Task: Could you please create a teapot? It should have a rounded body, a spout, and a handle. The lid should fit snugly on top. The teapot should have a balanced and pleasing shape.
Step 184:
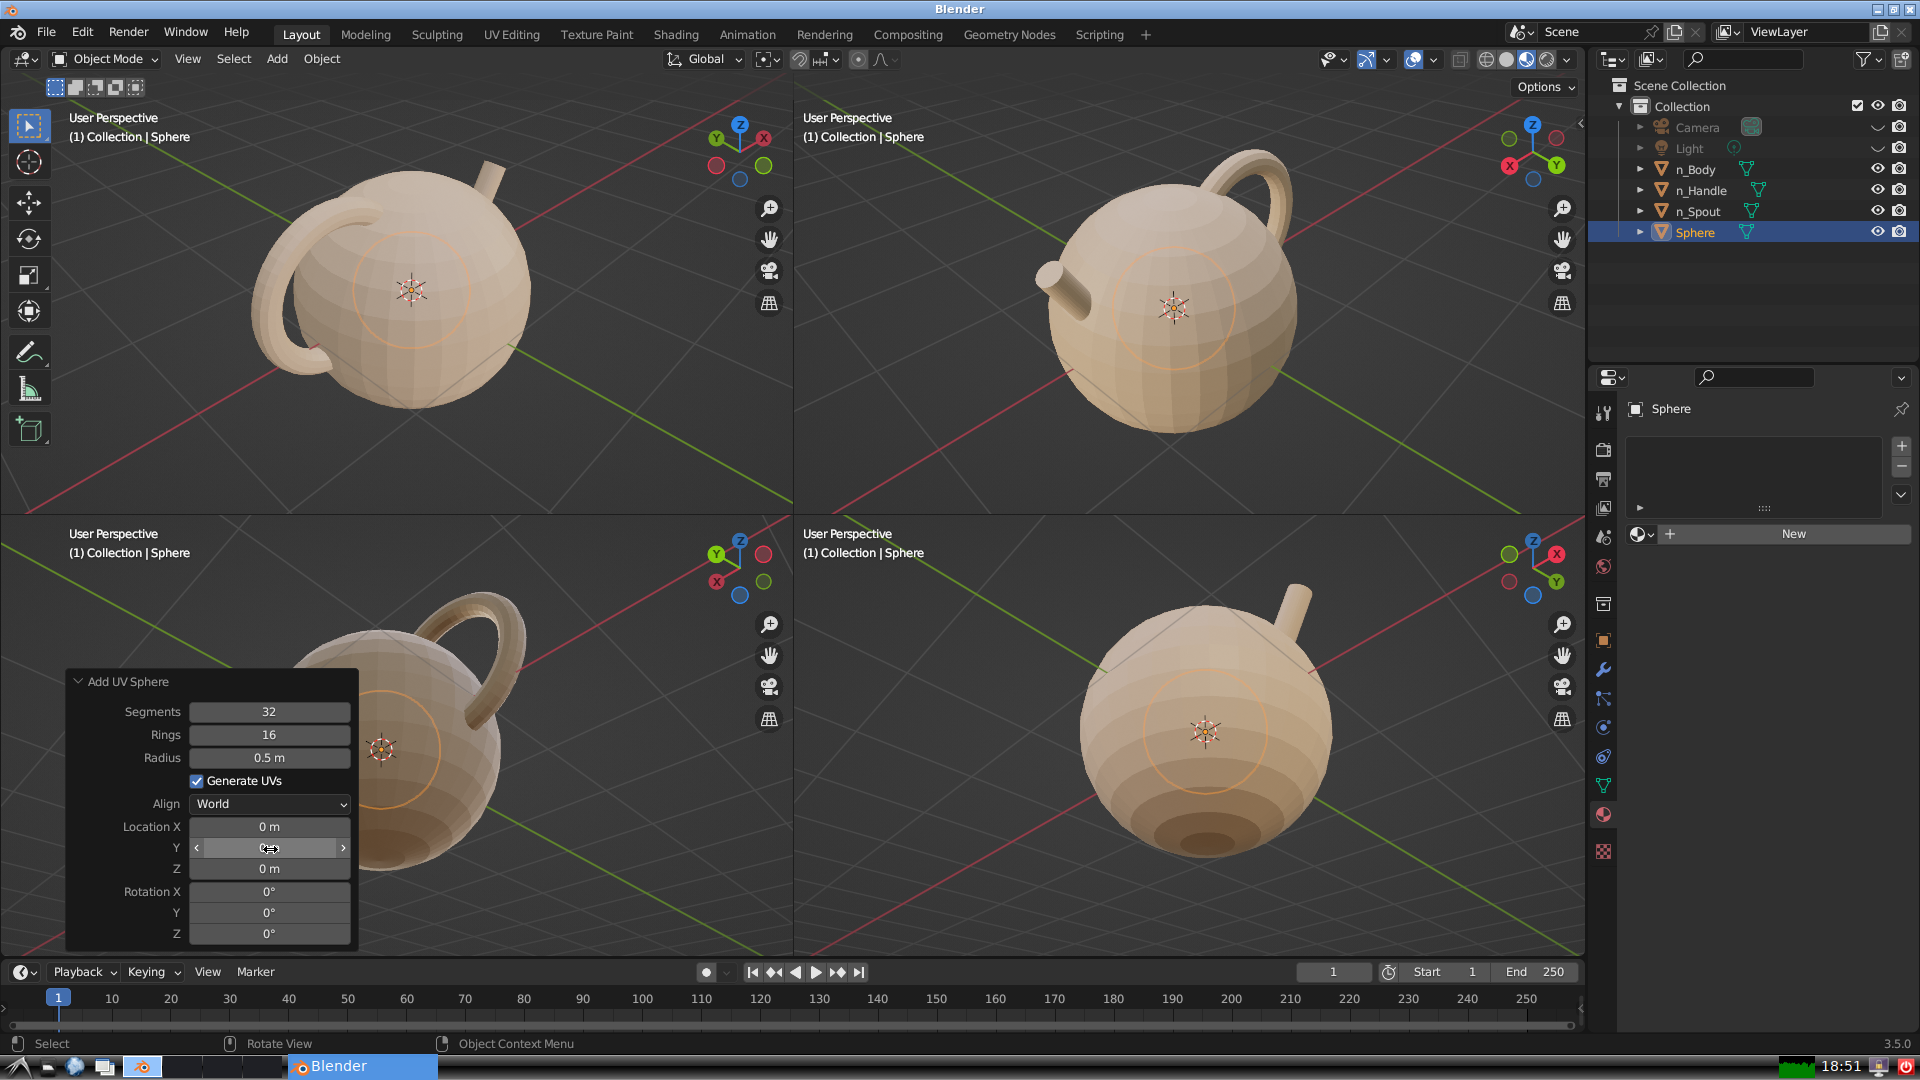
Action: {"mouse_move": [270, 867]}